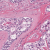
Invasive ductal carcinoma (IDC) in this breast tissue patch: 1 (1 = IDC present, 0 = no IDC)